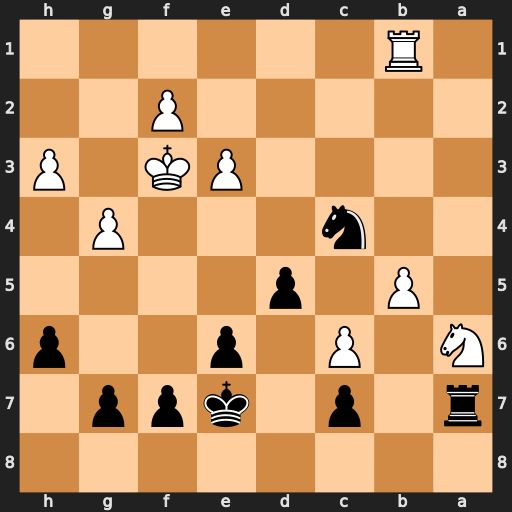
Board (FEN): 8/r1p1kpp1/N1P1p2p/1P1p4/2n3P1/4PK1P/5P2/1R6
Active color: b
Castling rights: -
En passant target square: -
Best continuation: Nd2+ Kg2 Nxb1